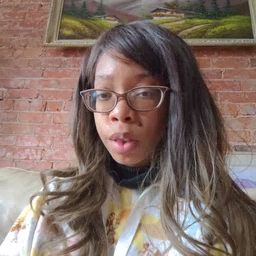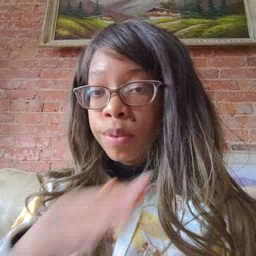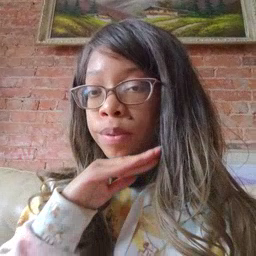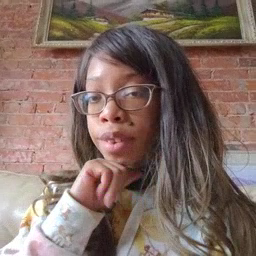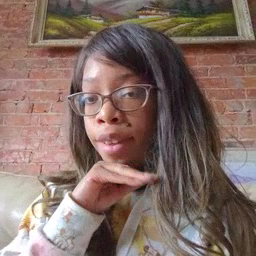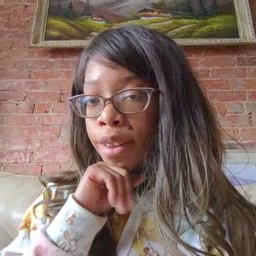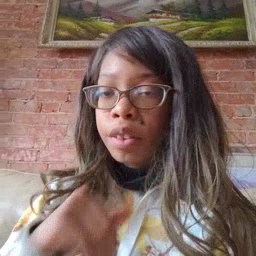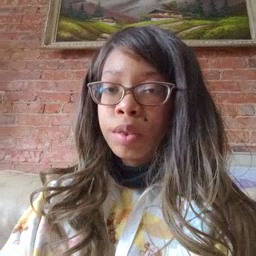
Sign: pig